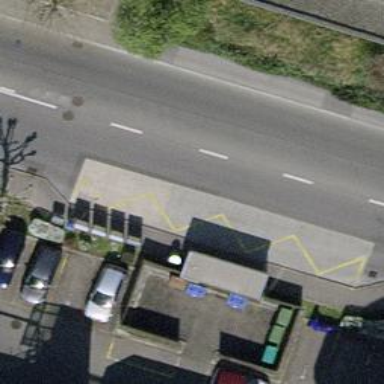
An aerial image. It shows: Bus stop with shelter. It is platform for public transport.